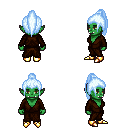
a pixel art fantasy rpg character, female body template, orc, green skin, brown robe, gold greaves, white cyan long topknot hairstyle, gold boots, four views (front, back, left, right), 2x2 character sprite sheet, small pixel art, hard edges, no anti-aliasing